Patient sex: M
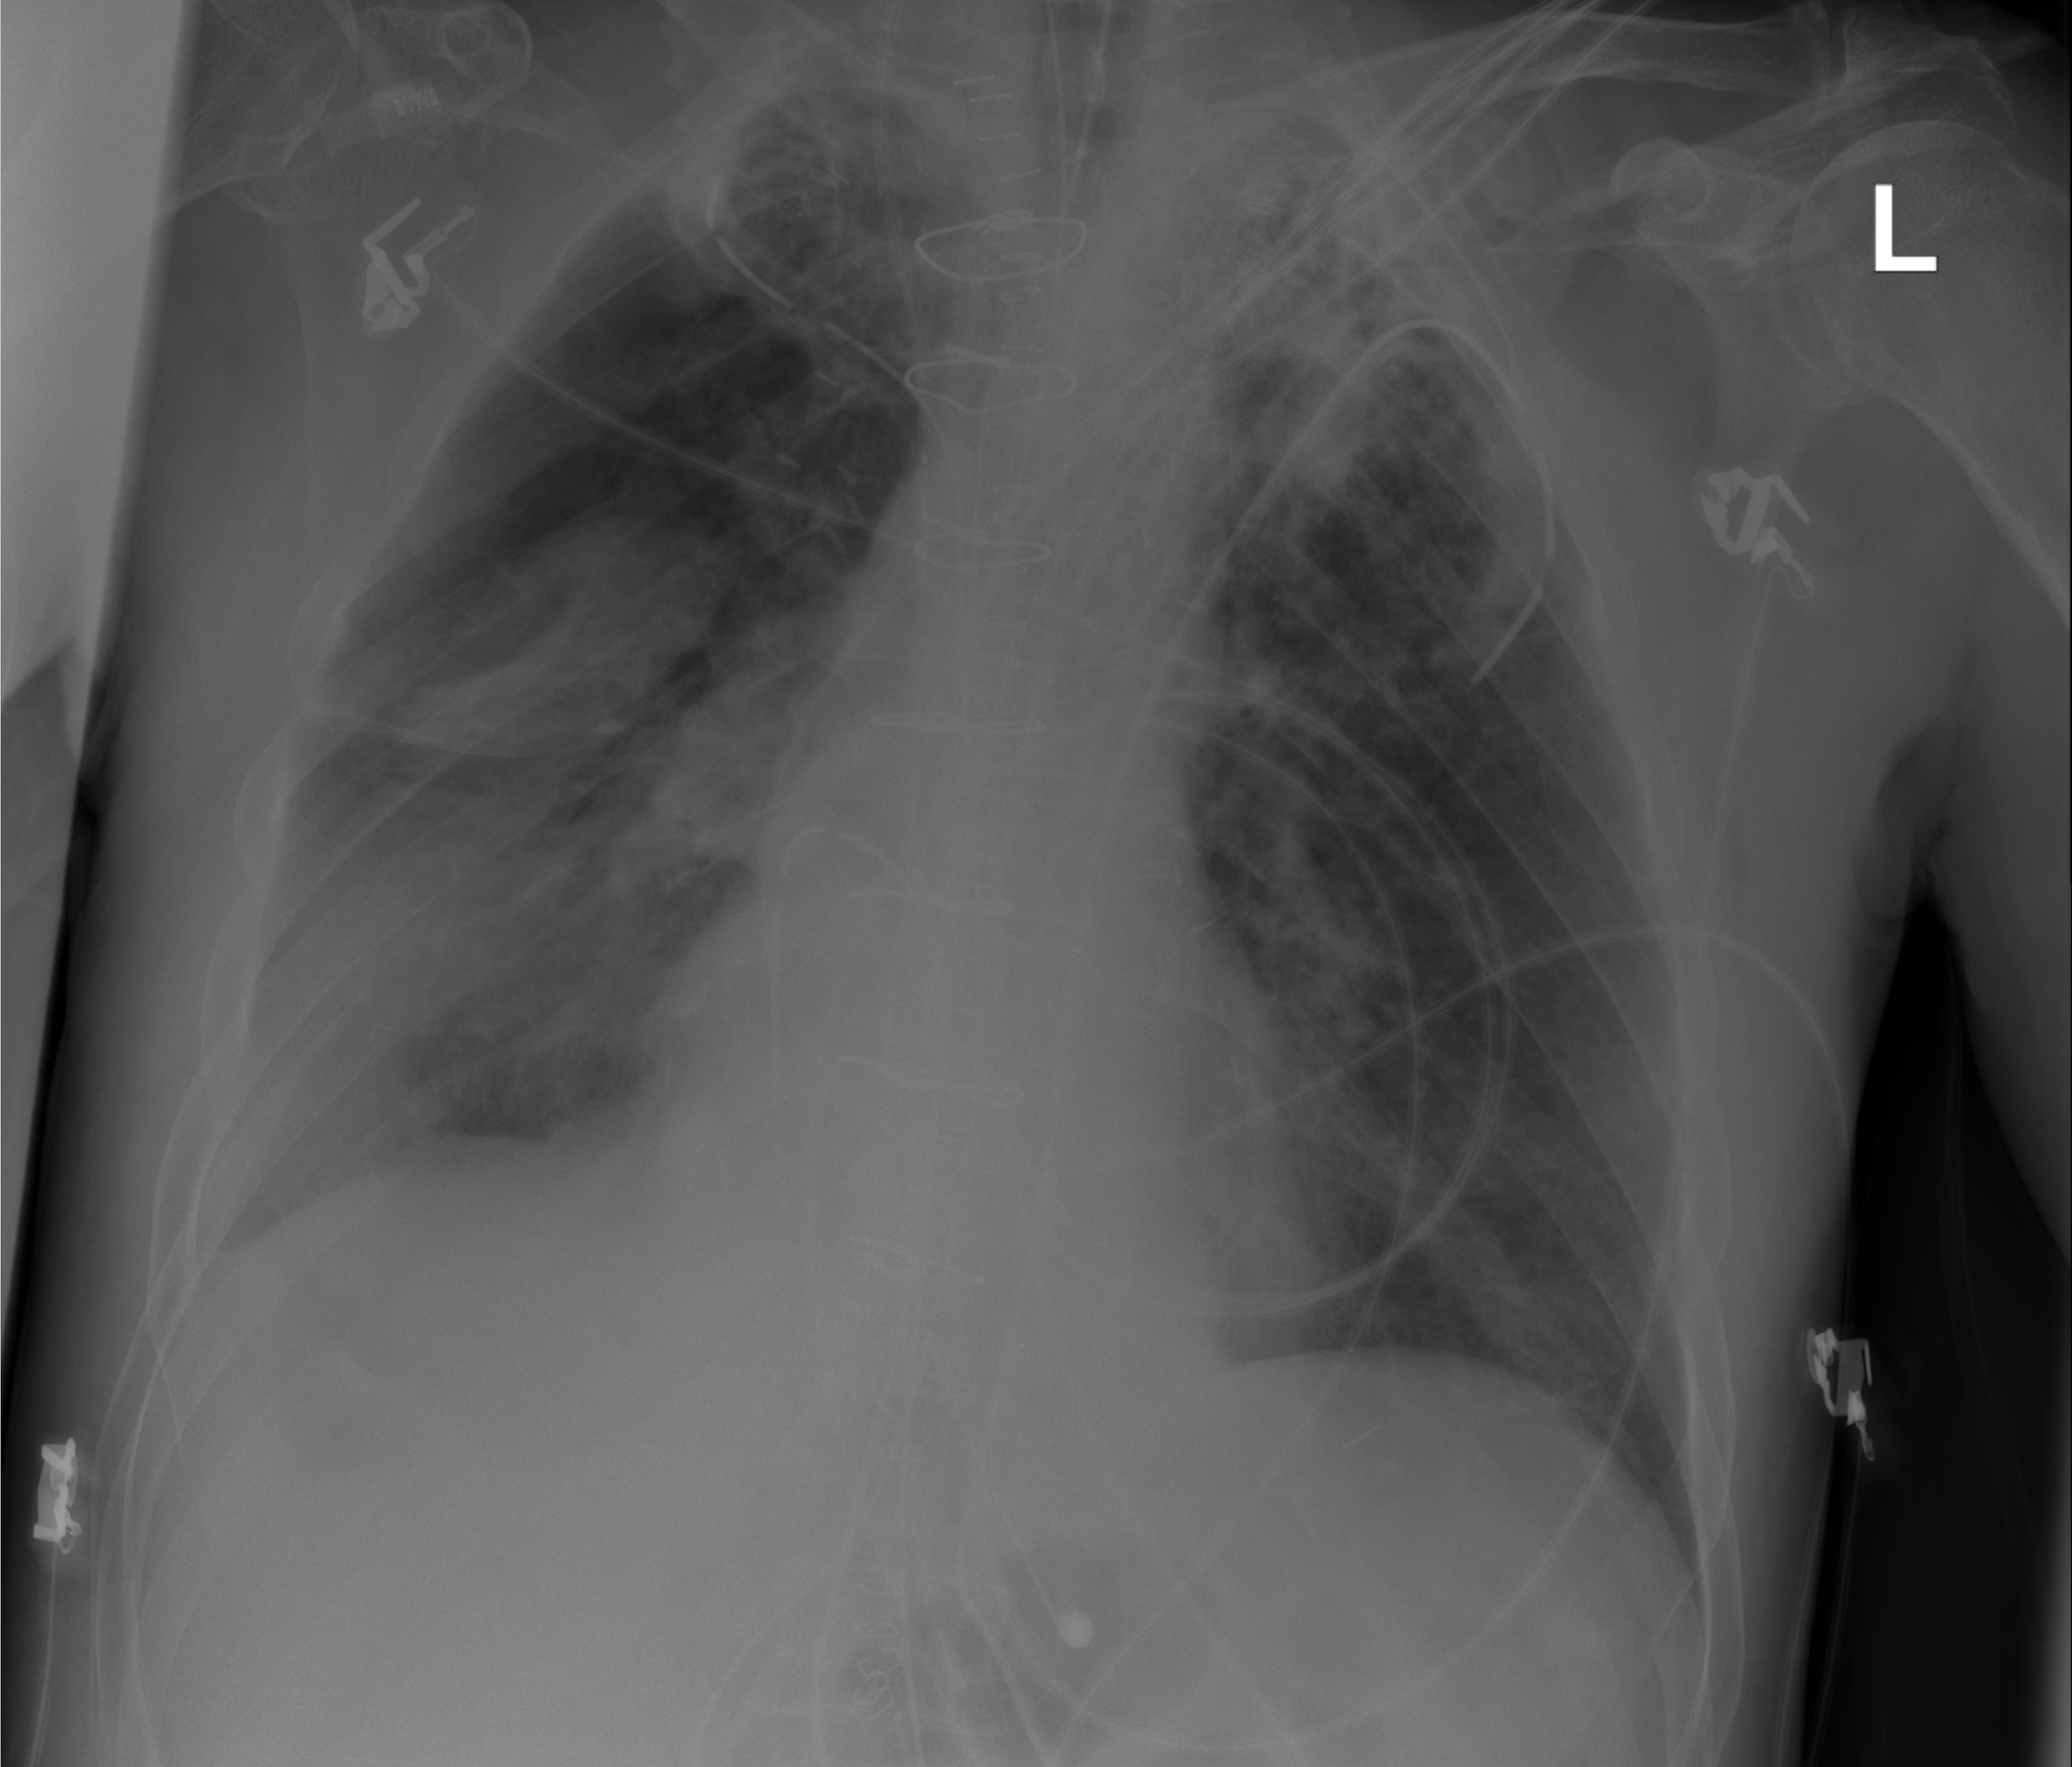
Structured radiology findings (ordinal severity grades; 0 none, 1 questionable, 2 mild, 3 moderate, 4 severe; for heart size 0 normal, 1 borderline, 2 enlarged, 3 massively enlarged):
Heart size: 0
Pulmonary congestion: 2
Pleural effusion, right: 3
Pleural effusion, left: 0
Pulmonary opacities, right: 2
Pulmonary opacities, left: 4
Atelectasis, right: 3
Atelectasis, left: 3